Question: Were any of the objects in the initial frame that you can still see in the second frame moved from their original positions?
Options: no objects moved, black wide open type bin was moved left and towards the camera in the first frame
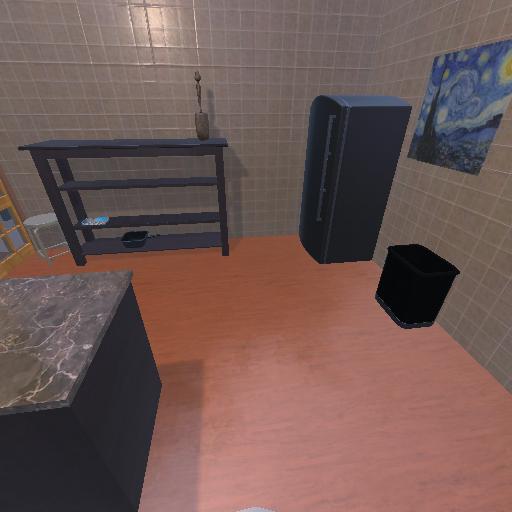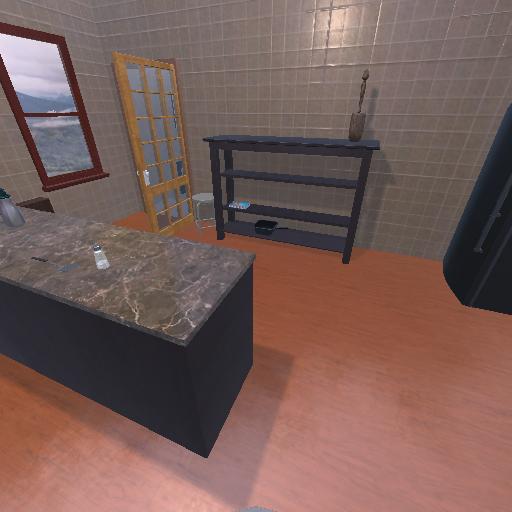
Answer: no objects moved